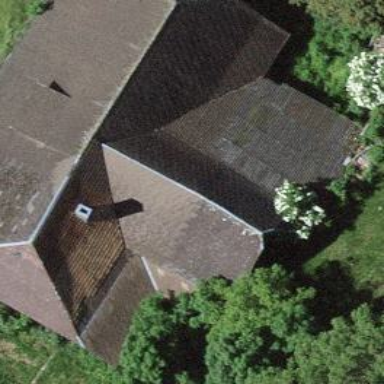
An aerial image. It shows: Farm building.